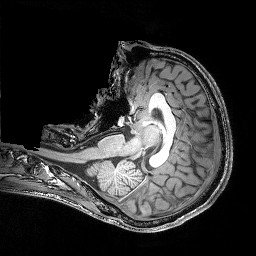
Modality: T1w
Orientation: axial
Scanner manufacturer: siemens
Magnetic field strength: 3 T
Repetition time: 0.02 s
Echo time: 0.005 s